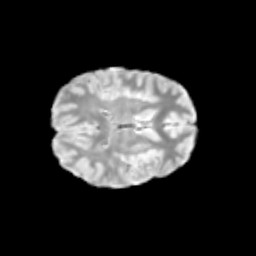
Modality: T2w
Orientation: axial
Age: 11
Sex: female
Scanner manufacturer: siemens
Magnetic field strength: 3 T
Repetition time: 3.8 s
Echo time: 0.07 s